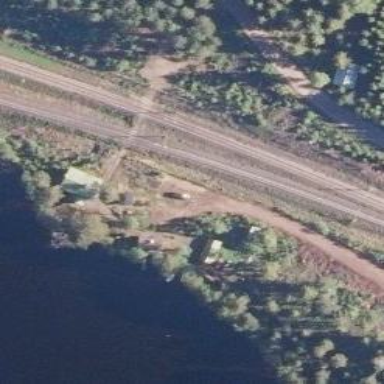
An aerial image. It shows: Railway track with electrified contact lines. This is siding track.